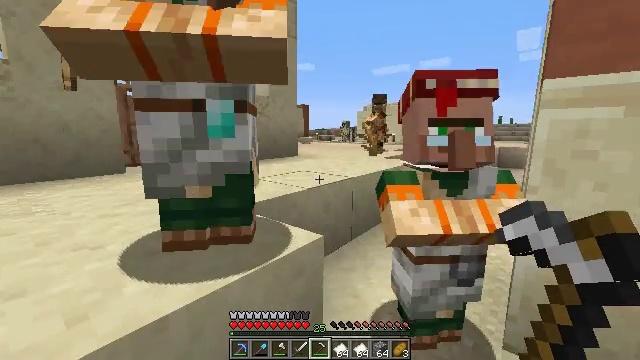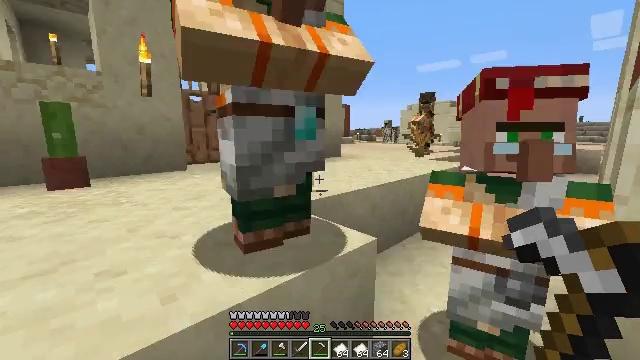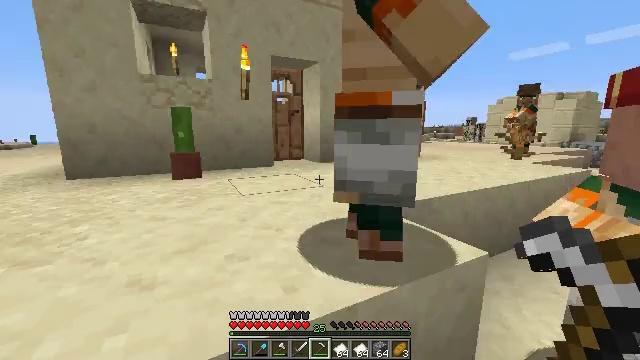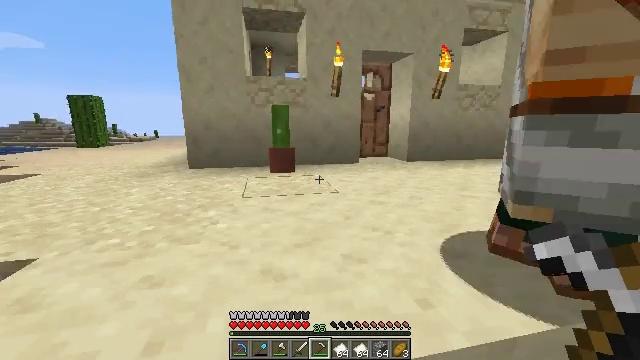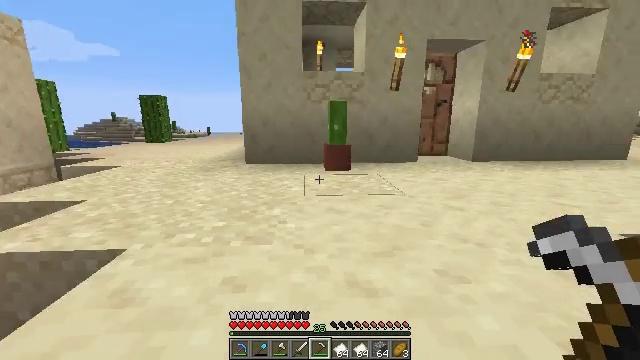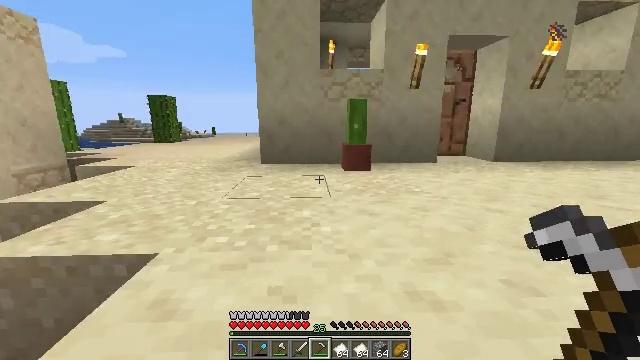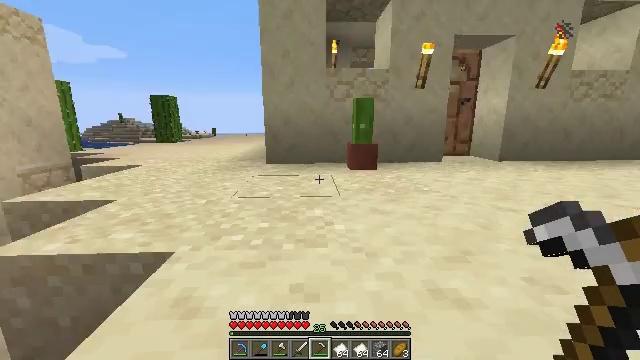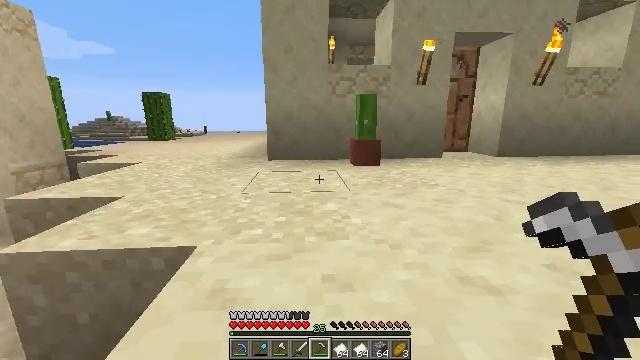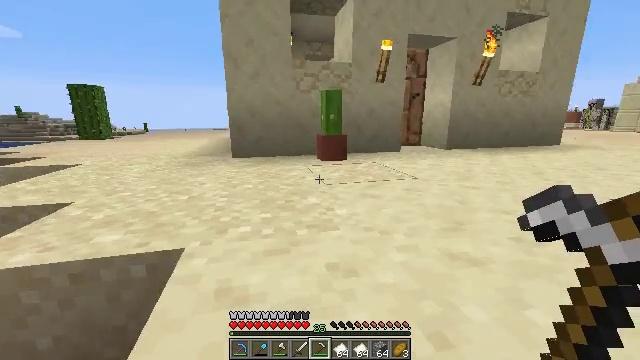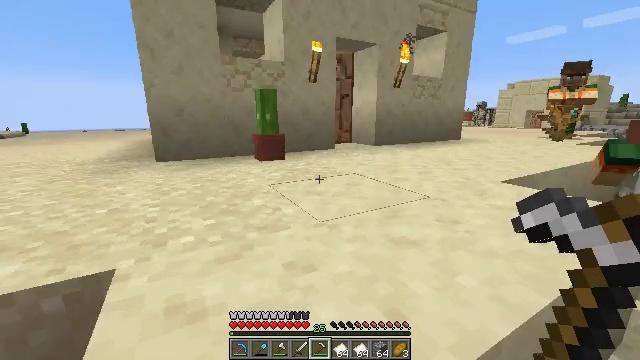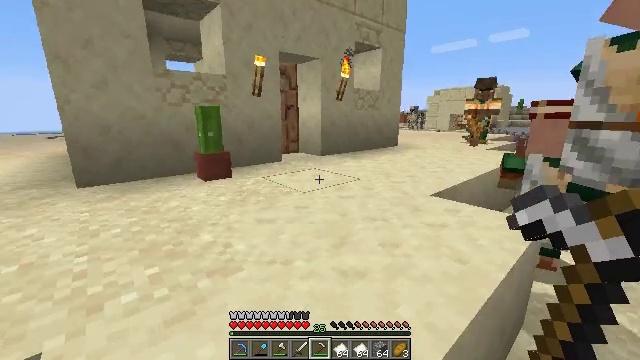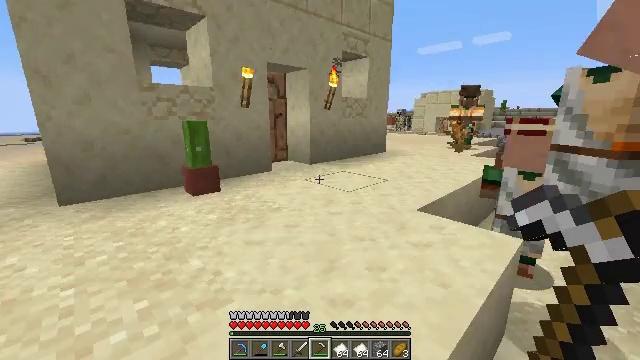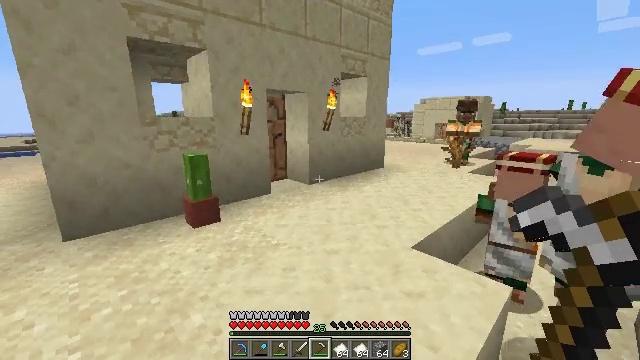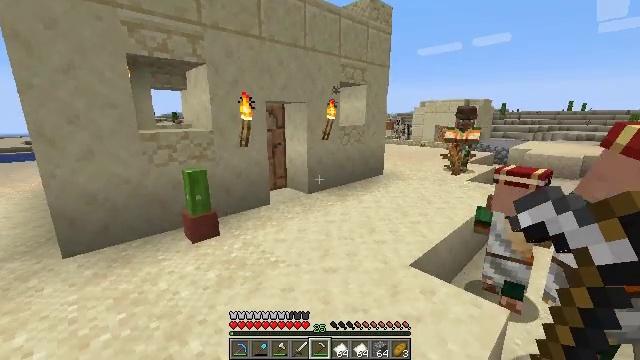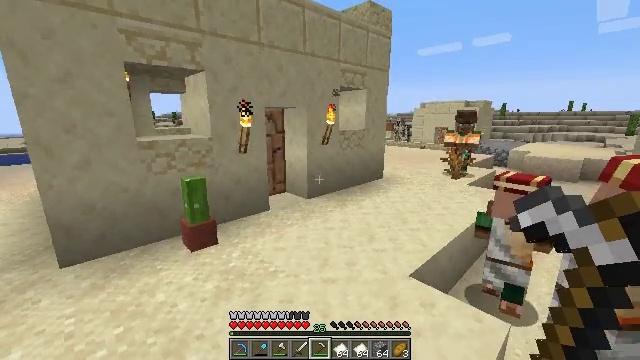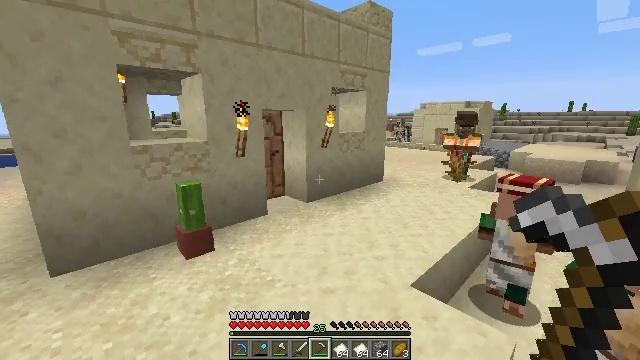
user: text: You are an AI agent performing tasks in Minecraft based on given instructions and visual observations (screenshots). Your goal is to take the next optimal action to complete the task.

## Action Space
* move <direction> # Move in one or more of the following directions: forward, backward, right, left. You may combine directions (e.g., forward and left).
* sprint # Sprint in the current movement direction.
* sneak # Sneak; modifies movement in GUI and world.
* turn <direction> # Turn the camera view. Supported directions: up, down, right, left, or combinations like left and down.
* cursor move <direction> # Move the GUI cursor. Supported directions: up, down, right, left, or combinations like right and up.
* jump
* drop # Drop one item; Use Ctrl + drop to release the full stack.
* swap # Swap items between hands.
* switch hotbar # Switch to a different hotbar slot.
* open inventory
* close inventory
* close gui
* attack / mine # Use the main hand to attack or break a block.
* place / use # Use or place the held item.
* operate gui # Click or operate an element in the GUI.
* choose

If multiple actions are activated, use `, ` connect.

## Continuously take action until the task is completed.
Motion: motion action
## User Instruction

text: Remove an iron hoe from the inventory.
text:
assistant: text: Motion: move left, turn left
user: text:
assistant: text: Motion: move left, turn left
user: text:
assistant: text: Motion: move forward and move left, turn left
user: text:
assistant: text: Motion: move forward and move left, turn left
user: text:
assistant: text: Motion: move forward and move left
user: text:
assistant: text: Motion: move forward and move left
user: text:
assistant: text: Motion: move forward and move left, turn right
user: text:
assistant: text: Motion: move forward and move left, turn right
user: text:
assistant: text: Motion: move forward and move left, turn right
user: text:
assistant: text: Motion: move forward, turn right, jump
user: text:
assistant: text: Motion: move forward, turn right, jump
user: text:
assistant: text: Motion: move forward, jump
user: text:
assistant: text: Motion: move forward, jump
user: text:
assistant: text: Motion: move forward, jump
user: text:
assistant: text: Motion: move forward, jump
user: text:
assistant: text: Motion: move forward
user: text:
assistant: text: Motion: move forward
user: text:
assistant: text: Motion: move forward, turn right
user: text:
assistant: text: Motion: move forward, sprint, turn right
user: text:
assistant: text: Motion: move forward, sprint, turn right
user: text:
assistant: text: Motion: move forward, sprint, turn right
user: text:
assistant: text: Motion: move forward, sprint, turn right
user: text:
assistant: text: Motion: move forward, sprint
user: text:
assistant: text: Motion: move forward, sprint
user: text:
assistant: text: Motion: move forward, sprint
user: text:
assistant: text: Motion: move forward, sprint, turn right
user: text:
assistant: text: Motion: move forward, sprint, turn right
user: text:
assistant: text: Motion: move forward, sprint, turn right
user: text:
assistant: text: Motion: move forward, sprint, turn right and up
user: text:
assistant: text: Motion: move forward, sprint, turn right